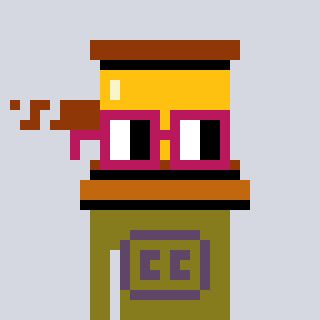
a pixel art character with square dark red glasses, a gavel-shaped head and a gunk-colored body on a cool background